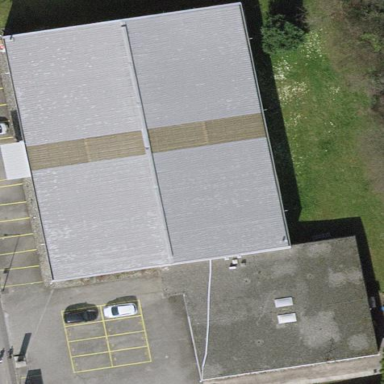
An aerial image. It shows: Industrial building with flat roof.